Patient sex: F
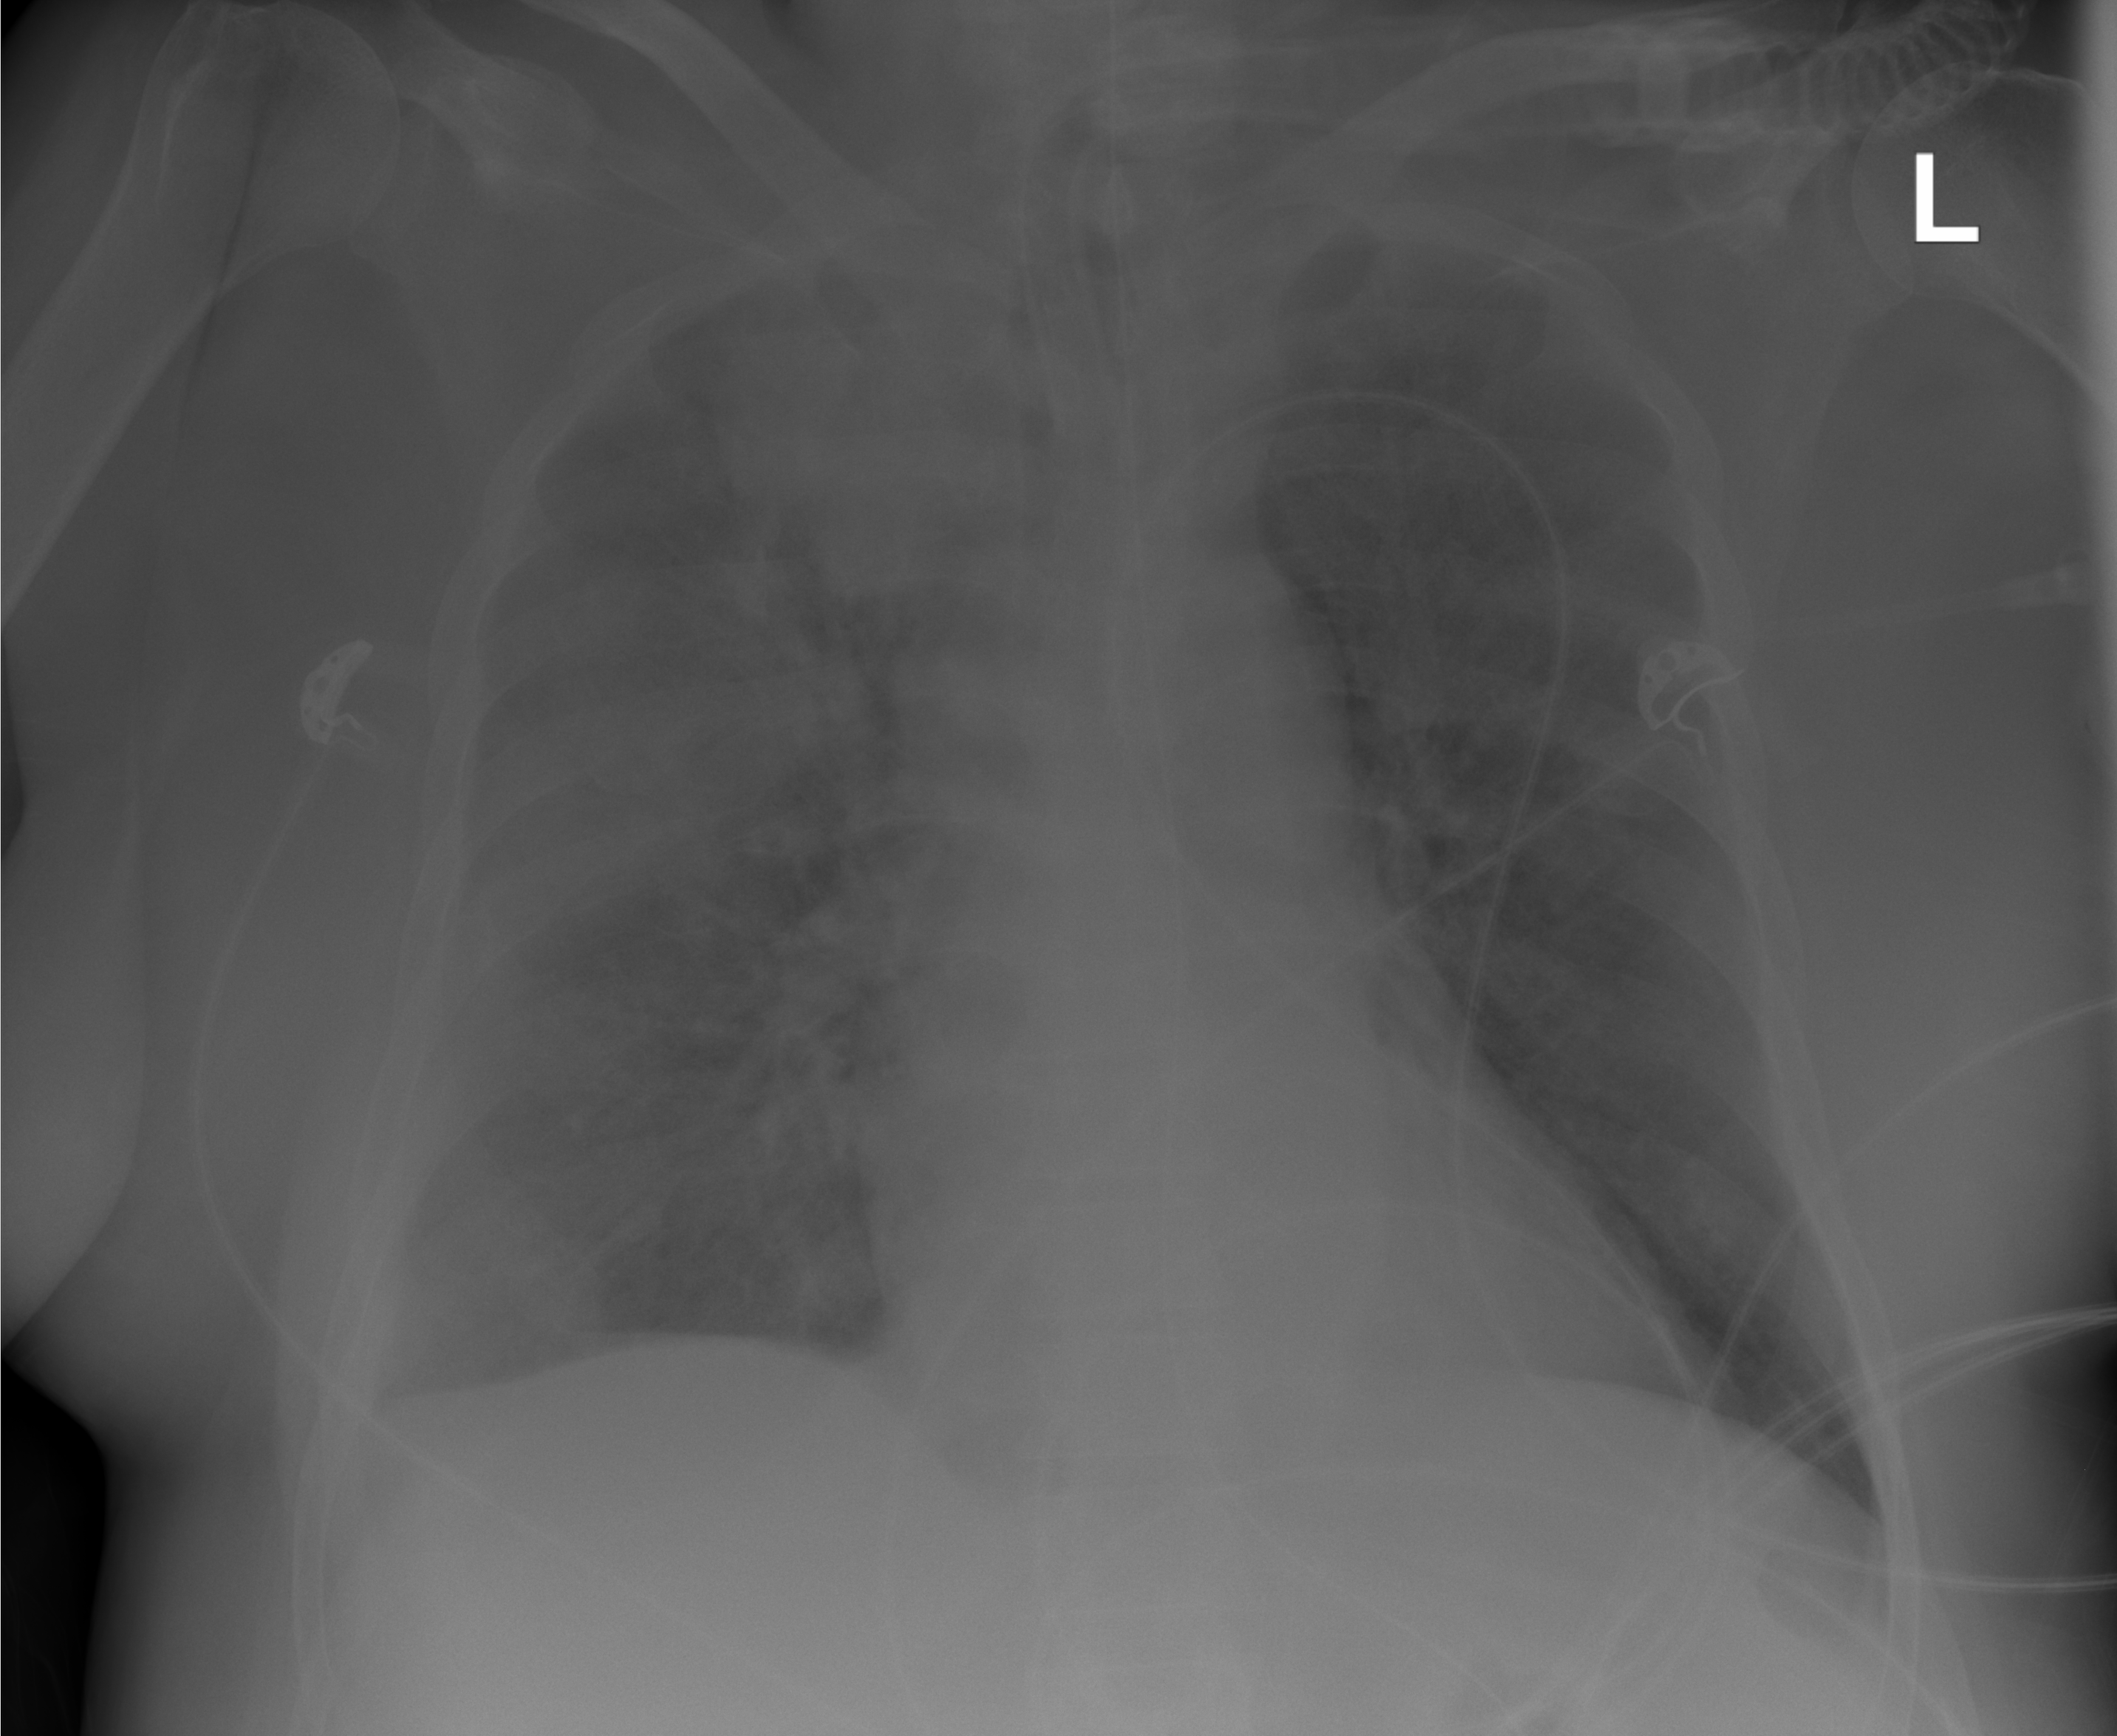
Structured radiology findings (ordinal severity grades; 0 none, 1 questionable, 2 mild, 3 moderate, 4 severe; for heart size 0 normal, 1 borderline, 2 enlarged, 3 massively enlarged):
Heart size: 2
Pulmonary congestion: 2
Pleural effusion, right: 2
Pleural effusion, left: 0
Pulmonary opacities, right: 3
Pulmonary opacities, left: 2
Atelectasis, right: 3
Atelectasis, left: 0